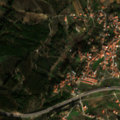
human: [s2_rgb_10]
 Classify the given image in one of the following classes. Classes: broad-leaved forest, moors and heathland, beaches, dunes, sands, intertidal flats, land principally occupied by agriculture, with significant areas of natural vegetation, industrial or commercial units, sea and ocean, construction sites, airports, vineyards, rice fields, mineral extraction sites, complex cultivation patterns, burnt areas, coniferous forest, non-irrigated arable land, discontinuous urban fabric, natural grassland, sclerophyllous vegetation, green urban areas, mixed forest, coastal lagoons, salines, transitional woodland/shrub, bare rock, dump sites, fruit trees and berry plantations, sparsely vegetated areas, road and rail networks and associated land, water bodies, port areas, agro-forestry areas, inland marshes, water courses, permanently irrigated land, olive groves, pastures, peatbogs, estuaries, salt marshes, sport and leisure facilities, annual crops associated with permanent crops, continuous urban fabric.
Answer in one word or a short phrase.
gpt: discontinuous urban fabric, complex cultivation patterns, land principally occupied by agriculture, with significant areas of natural vegetation, broad-leaved forest, coniferous forest